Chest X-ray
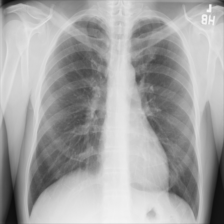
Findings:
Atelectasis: negative
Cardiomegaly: negative
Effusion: negative
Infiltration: negative
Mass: negative
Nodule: negative
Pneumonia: negative
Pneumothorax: negative
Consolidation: negative
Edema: negative
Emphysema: negative
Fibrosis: negative
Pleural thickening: negative
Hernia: negative